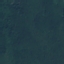
Land use / land cover: Forest